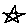
Label: star